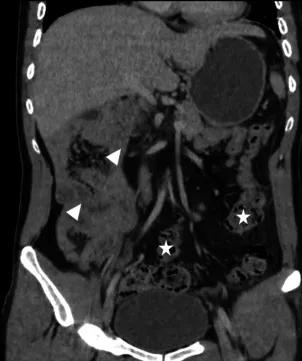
The CT scan shows, in axial.
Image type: radiology (ct)